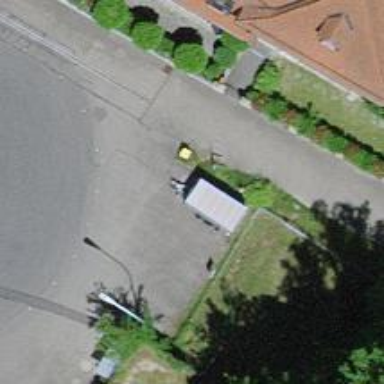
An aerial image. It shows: Post box.